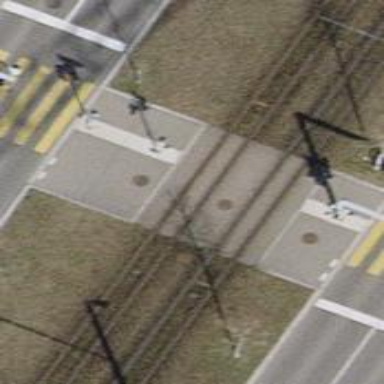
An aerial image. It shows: Crossing for the railway.